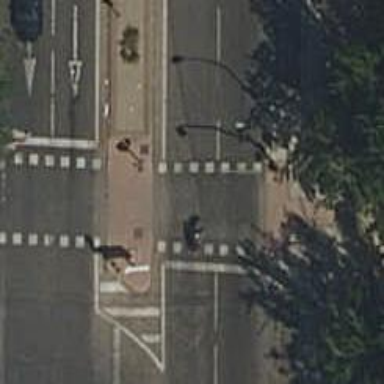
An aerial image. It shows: Traffic signals at road crossing.